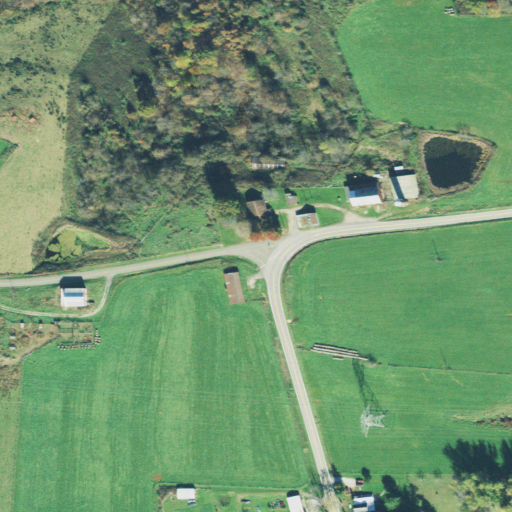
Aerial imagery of ridge(s) in Ohio named Tick Ridge containing pasture, low intensity development, deciduous forest, open development, medium intensity development, shrub, and mixed forest